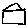
Label: house